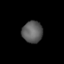
Tissue: lung
Cell type: Endothelial cells
Senescence score: 0.1172
Nuclear area (px): 434
Mean DAPI intensity: 93.594